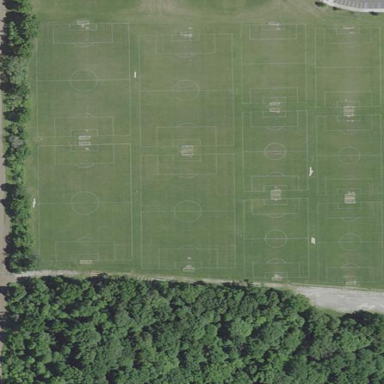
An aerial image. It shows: Soccer pitch for outdoor sports and leisure activities.